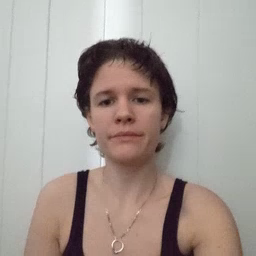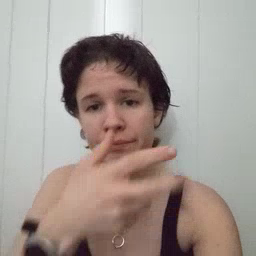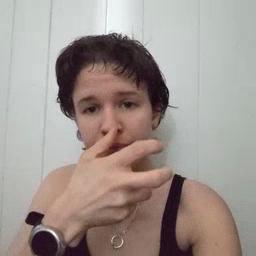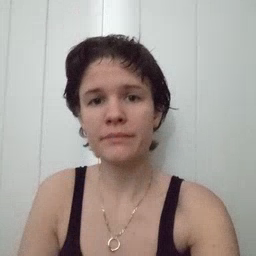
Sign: bug